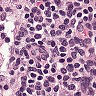
Metastatic tissue present: no